Question: I need to create a random curve like this:

In this picture there are 3 examples, marked as follows:
1. The red oval is beginning of the curve and
2. The blue oval shows the end.
3. Between them are points marked with green ovals.
I only can use Point because after making one of these I need to create another small curve for each of the Point in previous curve. I tried with sin function or cos function but it work sonly if x or y point is the same for both start and end point.
Does anyone know how it's possible to this with Graphics2D and Point?
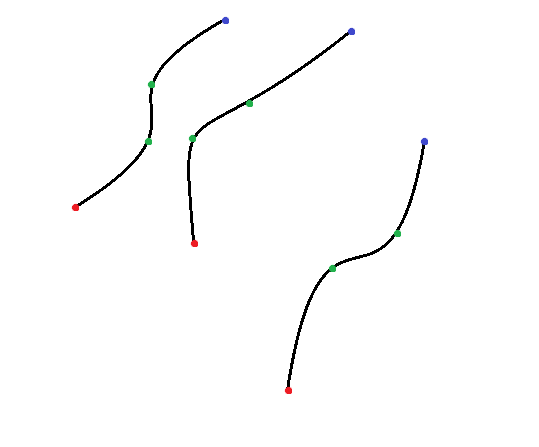
Answer: You should use <URL>.
If you to have a y-value for each x-value on your curve, then you could take a look at the <URL>, which you can use to calculate any point on your curve.
'''
SplineInterpolator interpolator = new SplineInterpolator();
PolynomialSplineFunction f
= interpolator.interpolate(xValues, yValues); //red and blue dots
f.value(4.0); //gets y-value for x = 4.0
'''